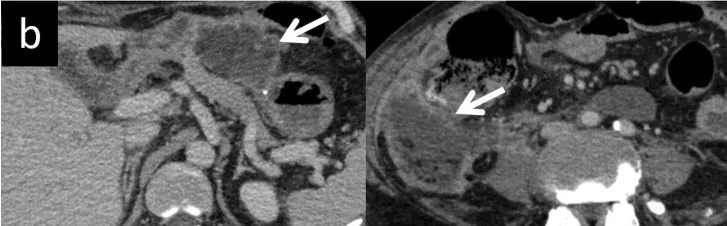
Day23.
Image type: radiology (ct)